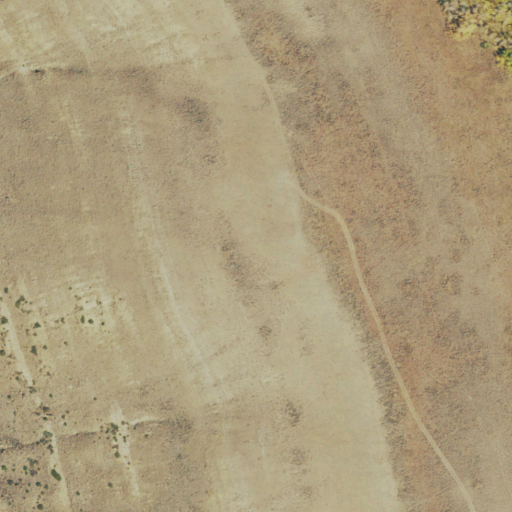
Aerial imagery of mountain in Colorado named Johnny Moore Mountain containing shrub, deciduous forest, and grassland